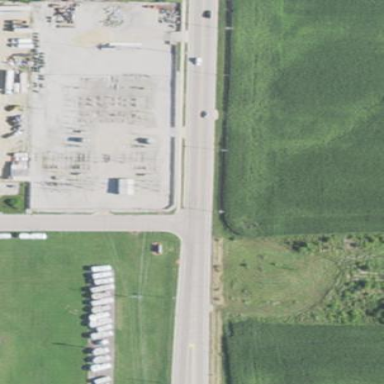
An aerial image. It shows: Power substation.